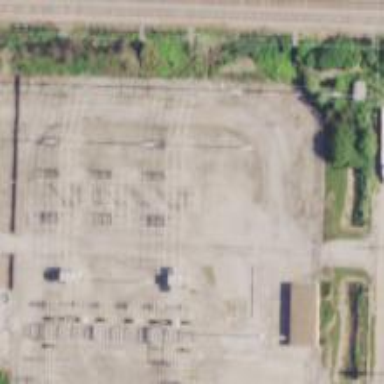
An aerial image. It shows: Switch used for power control.